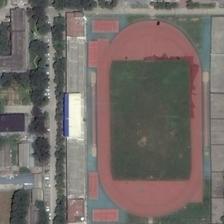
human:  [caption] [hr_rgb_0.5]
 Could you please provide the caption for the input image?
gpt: the football field is situated in the center of this rectangular area while several tennis courts sit at the corner .

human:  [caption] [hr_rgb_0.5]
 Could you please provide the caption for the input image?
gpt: a playground with four tennis courts next to it is surrounded by many green trees and many buildings .

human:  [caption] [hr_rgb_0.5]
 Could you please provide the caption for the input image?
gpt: many buildings and green trees are around a playground .

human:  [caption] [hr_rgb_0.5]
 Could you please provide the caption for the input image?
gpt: a playground is surrounded by some trees and many buildings .

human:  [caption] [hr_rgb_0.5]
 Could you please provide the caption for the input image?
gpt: a playground is surrounded by some trees and many buildings .